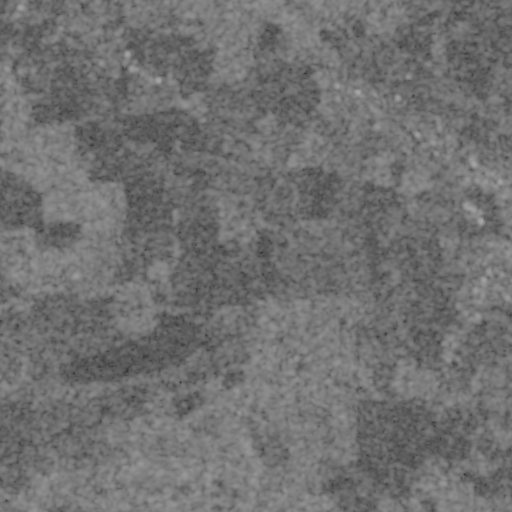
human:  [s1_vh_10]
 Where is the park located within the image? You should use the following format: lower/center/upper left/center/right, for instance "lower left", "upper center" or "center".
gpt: The park is located in the upper right of the image.
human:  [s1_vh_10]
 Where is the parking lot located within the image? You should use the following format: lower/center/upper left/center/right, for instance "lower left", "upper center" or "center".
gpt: The parking lot is located in the center right of the image.
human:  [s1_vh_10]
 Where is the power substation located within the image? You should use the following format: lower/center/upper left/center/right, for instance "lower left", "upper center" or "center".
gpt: The power substation is located in the center right of the image.
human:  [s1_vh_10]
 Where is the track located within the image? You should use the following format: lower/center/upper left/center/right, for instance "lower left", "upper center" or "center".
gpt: The track is located in the center right of the image.
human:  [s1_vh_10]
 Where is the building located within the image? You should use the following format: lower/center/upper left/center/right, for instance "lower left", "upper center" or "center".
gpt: There is no building in the image.

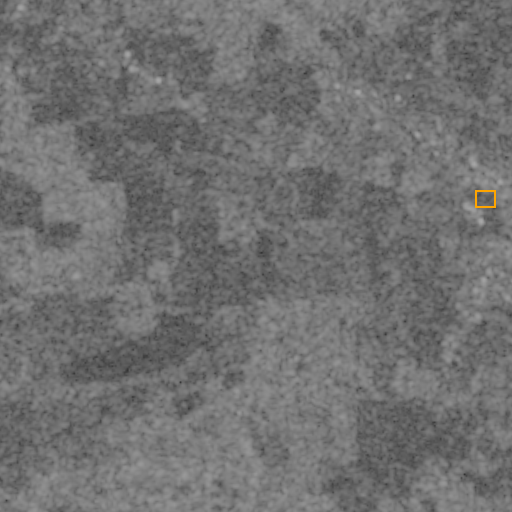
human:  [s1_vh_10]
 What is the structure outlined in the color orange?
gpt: The structure outlined in orange is a park.
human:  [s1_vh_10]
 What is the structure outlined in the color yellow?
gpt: There is no yellow outline.